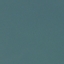
Land use / land cover class: SeaLake